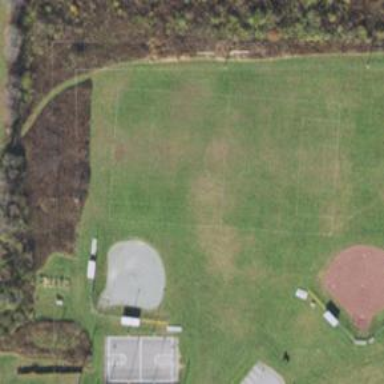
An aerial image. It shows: Softball pitch for leisure and sport activities.